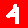
Digit: 4